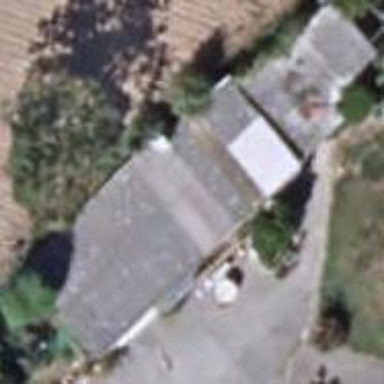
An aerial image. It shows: Shed.